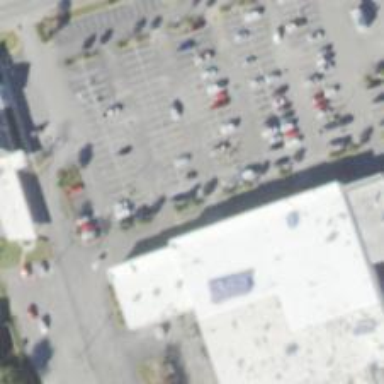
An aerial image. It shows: Parking space.